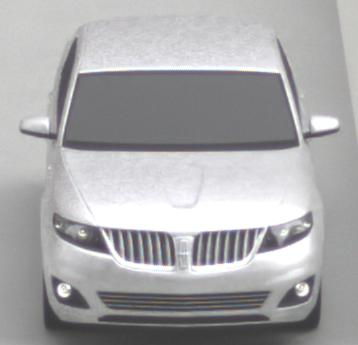
Make: Lincoln
Model: MKS
Detailed model: -
Model produced from: 2008
Model produced until: 2011
Doors: 4
Color: white
Road condition: dry road
Daytime: midday
Contrast: low contrast